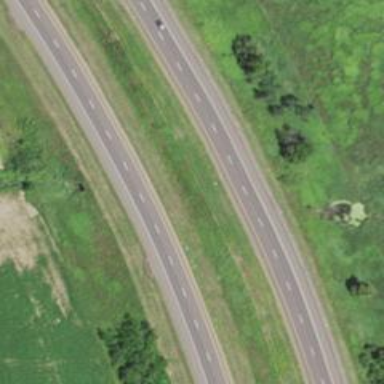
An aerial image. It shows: Motorway.